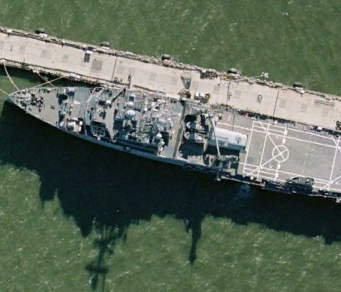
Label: Whitby_Island-class_dock_landing_ship